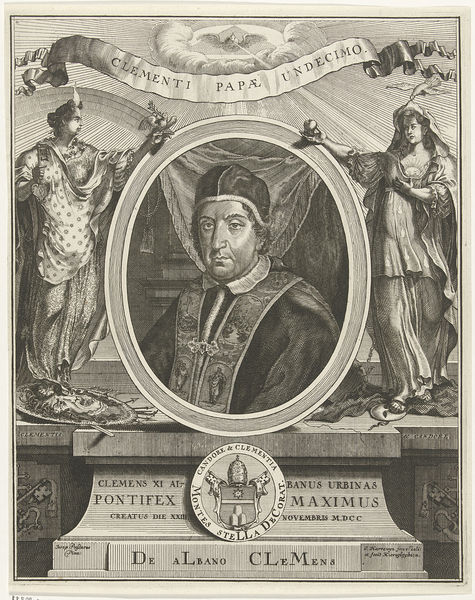
Titel: Portret van Clemens XI
Künstler: Jacobus Harrewijn
Standort: Amsterdam
Institution: Rijksmuseum
Schlagwörter: church, pope, women, portrait, drawing, italian, engraving, seal, christianity, tomb, papa, tenth, de, clement, pontifex, clementi, undecimo, pontif, decimo